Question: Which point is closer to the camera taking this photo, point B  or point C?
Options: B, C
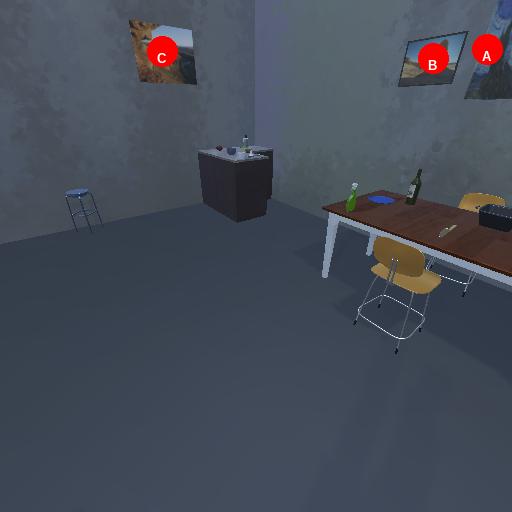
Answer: B